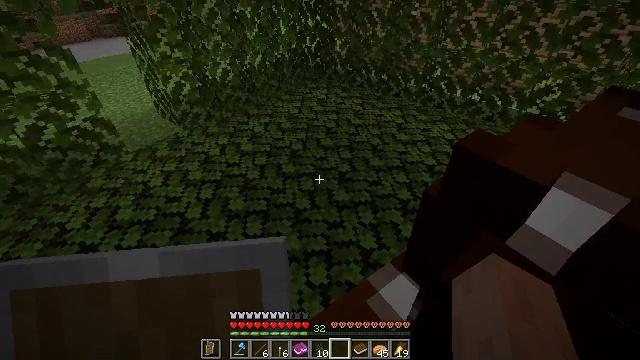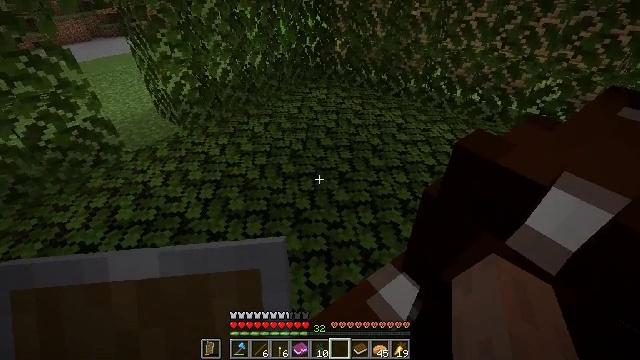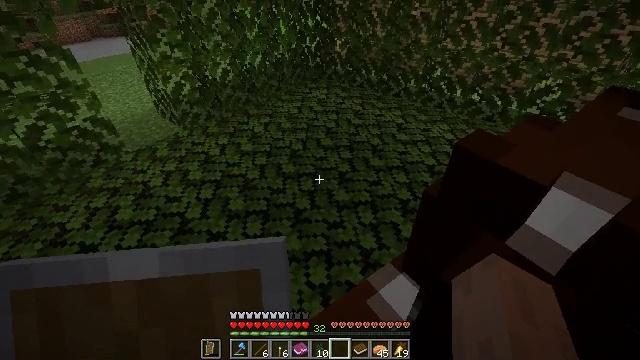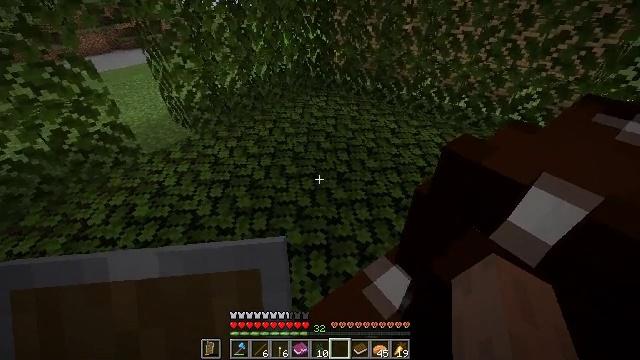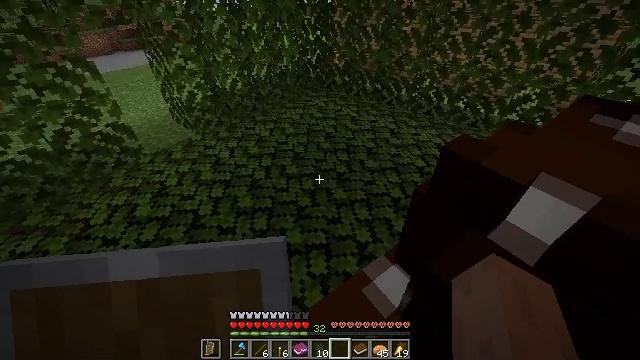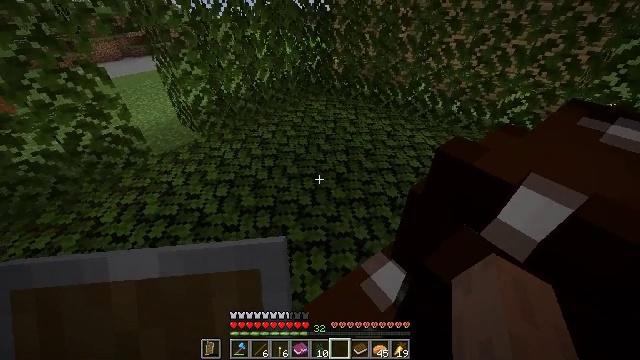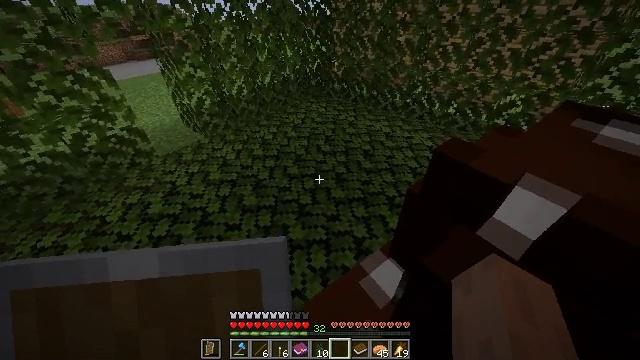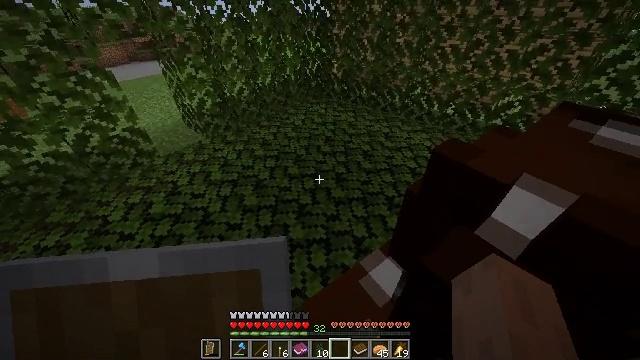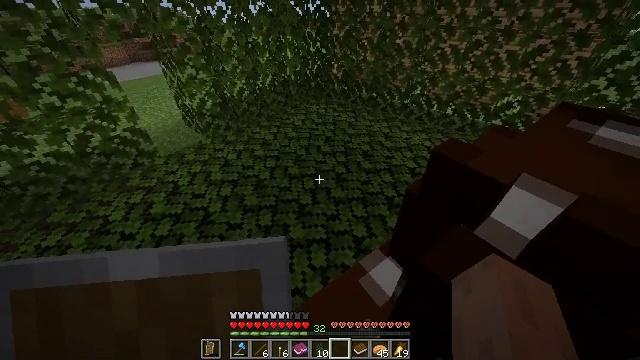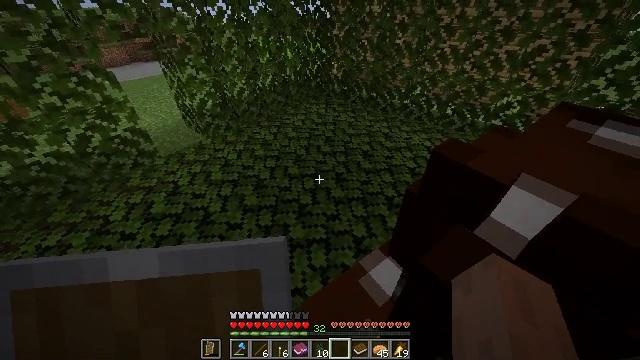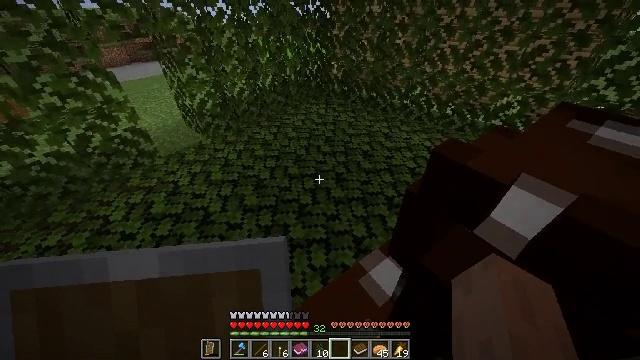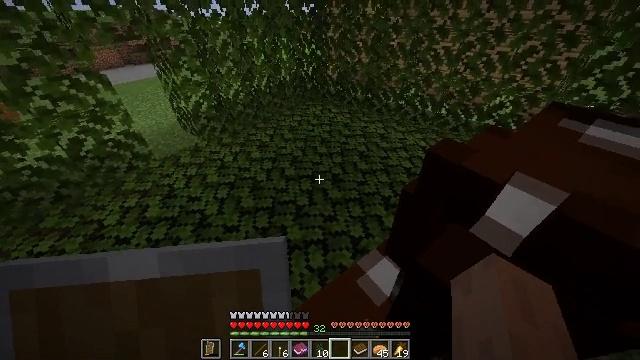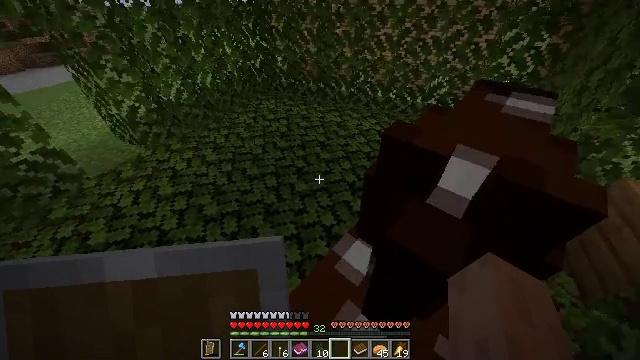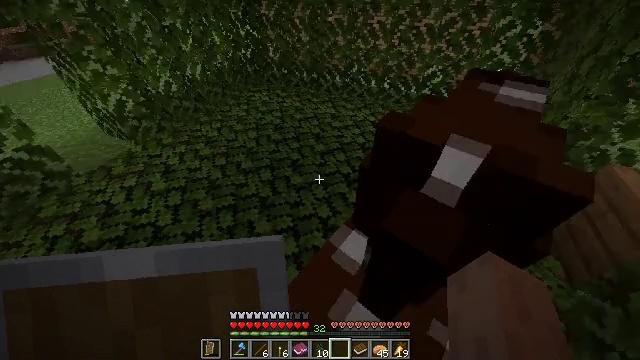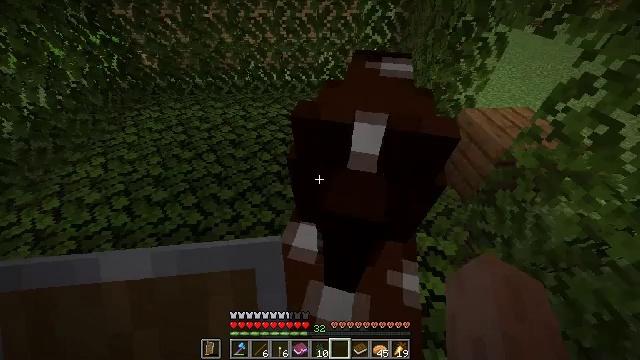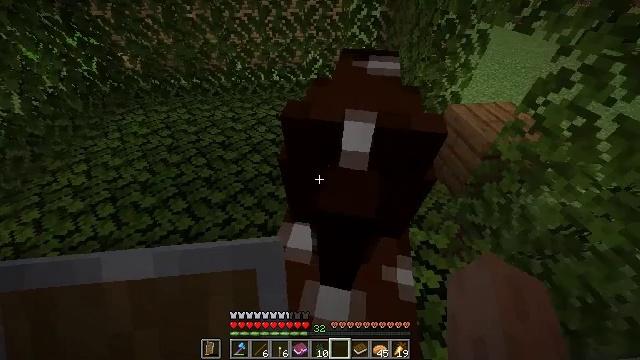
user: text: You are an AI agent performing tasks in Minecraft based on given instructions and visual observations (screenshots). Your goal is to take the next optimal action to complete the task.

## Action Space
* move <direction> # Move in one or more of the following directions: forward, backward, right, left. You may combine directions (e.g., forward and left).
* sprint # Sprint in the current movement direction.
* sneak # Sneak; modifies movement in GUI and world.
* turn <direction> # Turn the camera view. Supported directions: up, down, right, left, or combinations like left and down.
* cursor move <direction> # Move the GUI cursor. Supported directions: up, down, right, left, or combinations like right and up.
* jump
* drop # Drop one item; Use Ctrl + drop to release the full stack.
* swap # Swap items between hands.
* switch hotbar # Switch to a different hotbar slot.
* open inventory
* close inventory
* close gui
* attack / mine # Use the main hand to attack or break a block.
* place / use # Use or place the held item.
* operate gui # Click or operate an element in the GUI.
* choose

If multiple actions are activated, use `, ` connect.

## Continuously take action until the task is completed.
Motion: motion action
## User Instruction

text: Remove a suspicious stew from the inventory.
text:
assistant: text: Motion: move forward
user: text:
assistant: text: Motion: move forward, sprint
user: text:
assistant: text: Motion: move forward, sprint
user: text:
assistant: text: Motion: move forward, sprint
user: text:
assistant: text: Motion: move forward, sprint
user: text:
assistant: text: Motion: move forward, sprint
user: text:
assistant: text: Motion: move forward, sprint
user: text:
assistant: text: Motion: move forward, sprint, jump
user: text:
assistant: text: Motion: move forward, sprint, jump
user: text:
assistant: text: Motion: move forward, sprint, jump
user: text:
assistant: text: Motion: move forward, sprint, turn right, jump
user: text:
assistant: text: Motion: move forward, sprint, turn right and down, jump
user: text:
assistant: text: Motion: move forward, sprint, turn right and down, jump
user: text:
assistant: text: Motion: move forward, sprint, turn right and down, jump
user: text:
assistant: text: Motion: move forward, sprint, turn right, jump
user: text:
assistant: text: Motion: move forward, sprint, turn right
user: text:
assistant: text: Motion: move forward, sprint
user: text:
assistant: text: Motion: move forward, sprint
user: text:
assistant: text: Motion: move forward, sprint, jump
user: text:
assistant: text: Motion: move forward, sprint, jump
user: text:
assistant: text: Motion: move forward and move left, sprint
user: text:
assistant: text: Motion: move forward and move left, sprint, jump
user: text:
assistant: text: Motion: move forward and move left, sprint, jump
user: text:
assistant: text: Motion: move forward and move left, sprint, jump
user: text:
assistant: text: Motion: move forward and move left, sprint
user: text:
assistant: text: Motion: move forward and move left, sprint, jump
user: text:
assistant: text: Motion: move forward and move left, sprint, jump
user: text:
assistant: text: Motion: move forward and move left, sprint, jump
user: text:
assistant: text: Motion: move forward and move left, sprint
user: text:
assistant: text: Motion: move forward and move left, sprint, jump